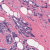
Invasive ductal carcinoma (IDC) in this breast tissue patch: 1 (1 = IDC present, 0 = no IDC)